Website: macys
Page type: billing-address
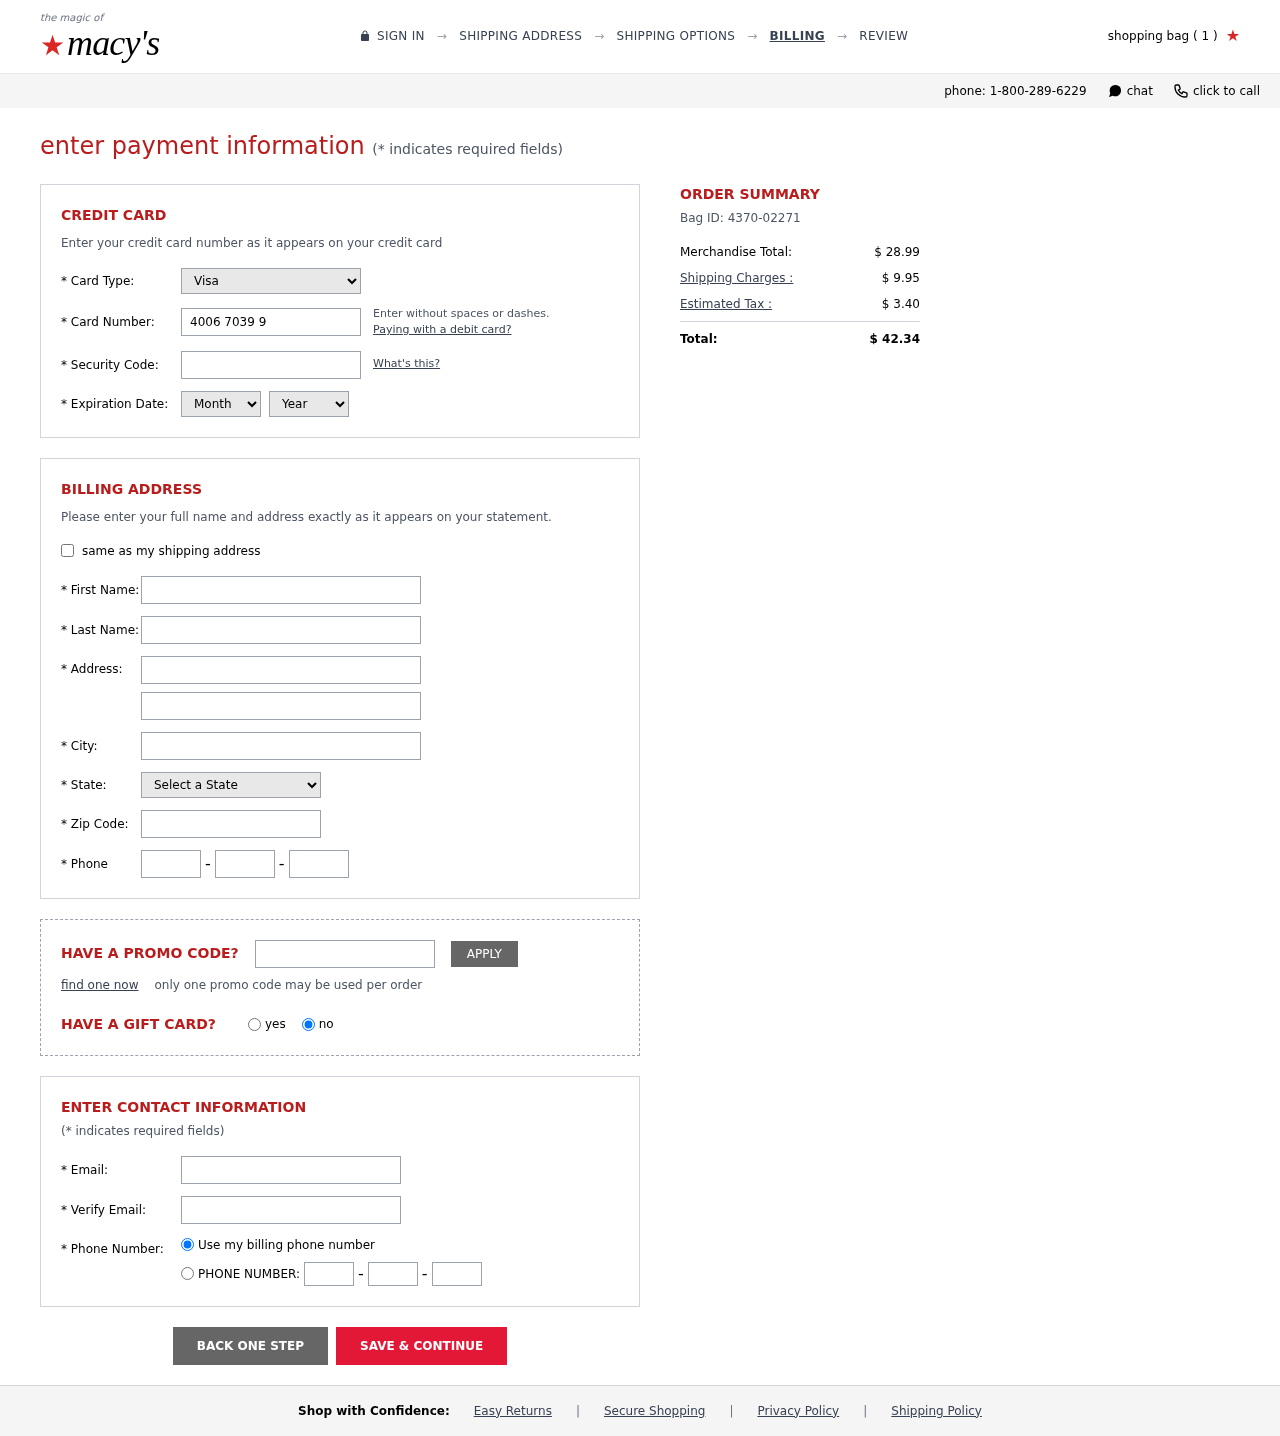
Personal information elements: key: PII_CARD_CVV
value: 249
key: PII_CARD_EXPIRY_MONTH
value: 01
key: PII_CARD_EXPIRY_YEAR
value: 26
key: PII_CARD_NUMBER
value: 4006 7039 9107 3268
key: PII_CARD_TYPE
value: Visa
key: PII_CITY
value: Patrickhaven
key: PII_EMAIL
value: makayla_downs@yahoo.com
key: PII_FIRSTNAME
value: Makayla
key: PII_LASTNAME
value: Downs
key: PII_PHONE_AREA
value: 727
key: PII_PHONE_PREFIX
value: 531
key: PII_PHONE_SUFFIX
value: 1196
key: PII_POSTCODE
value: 91949
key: PII_STATE_ABBR
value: SC
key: PII_STREET
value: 44866 Frazier Oval Apt. 246
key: PII_STREET2
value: Suite 431
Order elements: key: ORDER_NUM_ITEMS
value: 1
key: ORDER_ID
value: Bag ID: 4370-02271
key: ORDER_SUBTOTAL
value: $ 28.99
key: ORDER_SHIPPING_COST
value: $ 9.95
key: ORDER_TAX
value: $ 3.40
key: ORDER_TOTAL
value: $ 42.34